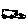
Label: car